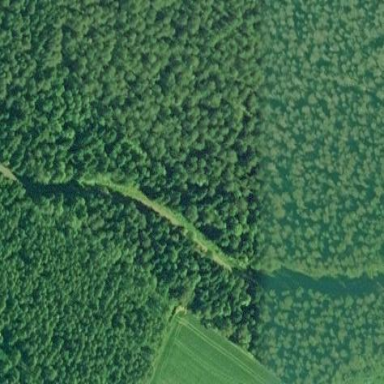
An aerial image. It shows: Forest area.